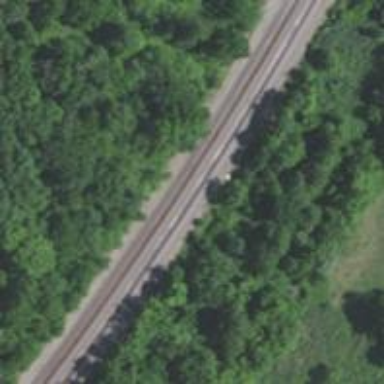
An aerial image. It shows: Railway track.